Question: I'm using the Java Scene Builder 2.0 to create a GUI that uses the tab pane. I've added an Imageview to each tab so I can give them icons instead of text. I set the tabs minimum width and height to 100x100 and they adjust to that size. When I add an imageview to the tab I'm making it's minimum width and height 100x100 but it shrinks the tab size and only shows a part of the icon. This happens when the imageview has a picture and when it doesn't so I don't think it's a problem with the size of the picture.
You can see from this picture the first tab from the left doesn't have an imageview and is the size I want the tabs to be. The second tab has an empty image view and the rest of the tabs have images. I would like the images to be 100x100 and fit in the tabs.

A Java Scene Builder solution is prefered but I will also accept a code solution.
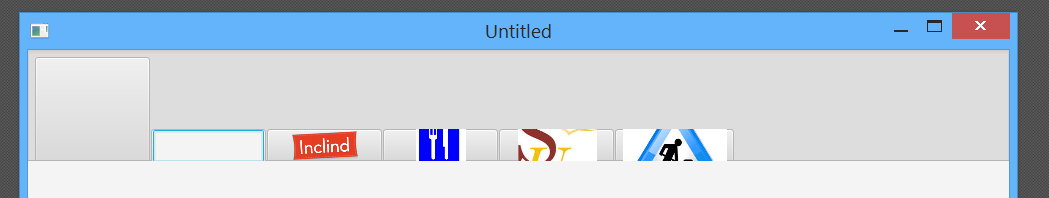
Answer: I solved the problem it was something simple. In the tab pane Layout settings I only changed the min height/width to 100x100 but I left the max height/width to the default which was 1.7976931348623157E308. I didn't notice that number was so small at first and I changed it to 200. Now the images display better.